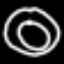
Label: donut